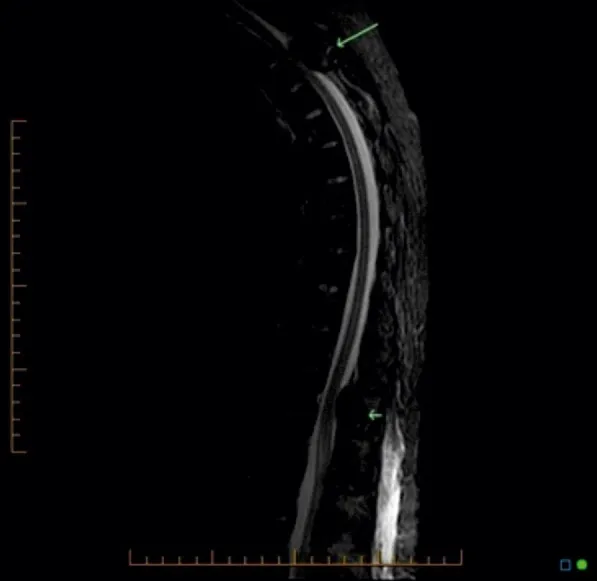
MRI of thoracic spine: Severe spinal canal stenosis and cord edema at T3, moderate stenosis at T12.
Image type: radiology (mri)